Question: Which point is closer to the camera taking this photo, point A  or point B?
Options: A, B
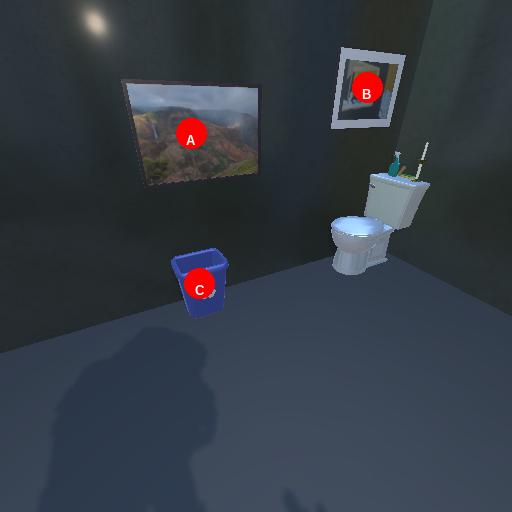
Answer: A